Field crop: maize
Growth stage: 2
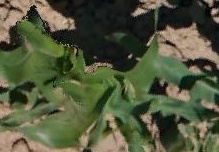
Species: maize